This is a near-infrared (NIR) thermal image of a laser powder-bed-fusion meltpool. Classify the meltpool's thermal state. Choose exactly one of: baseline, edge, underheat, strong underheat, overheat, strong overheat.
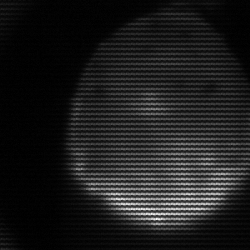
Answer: edge